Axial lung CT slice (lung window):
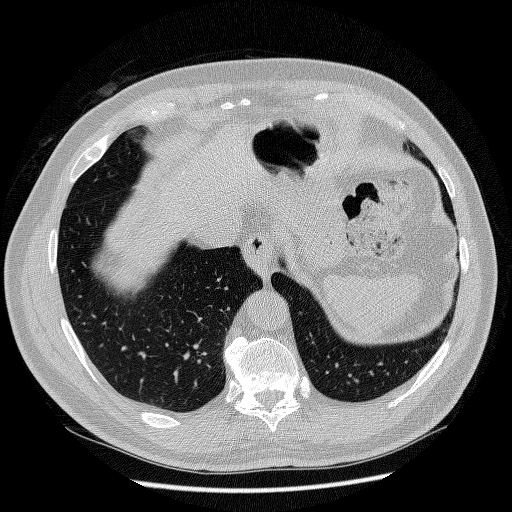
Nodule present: no